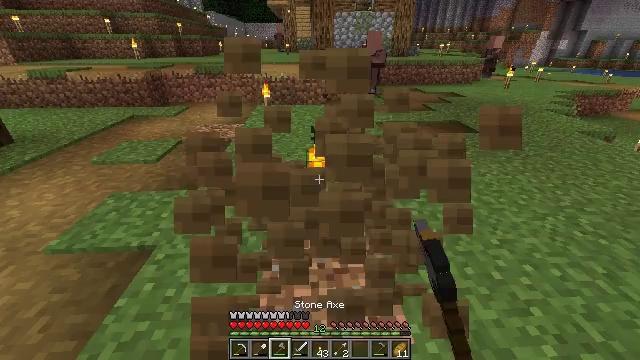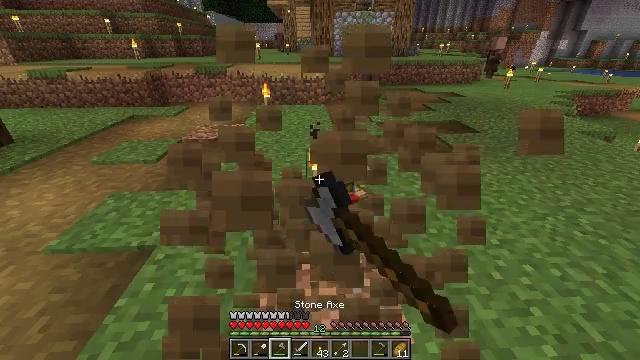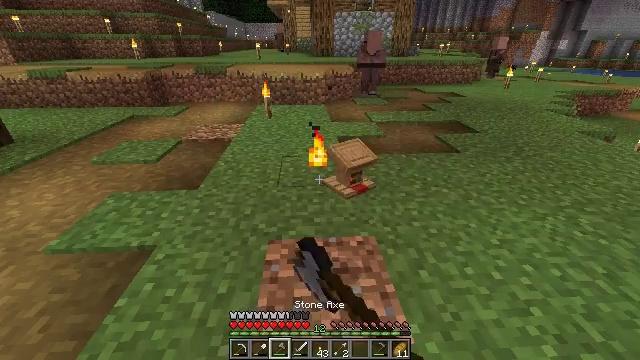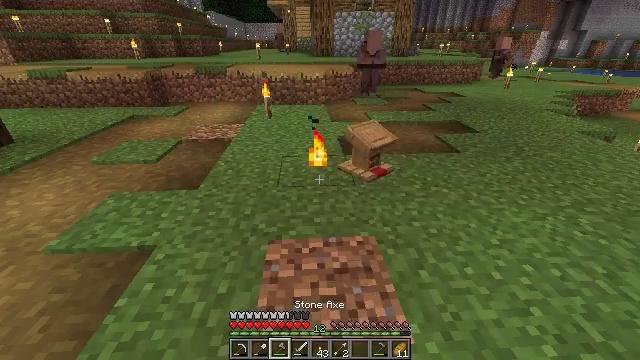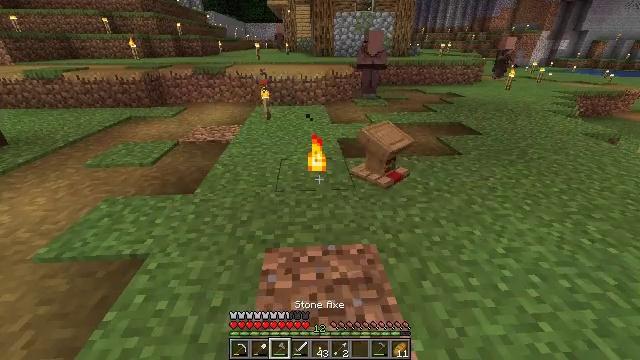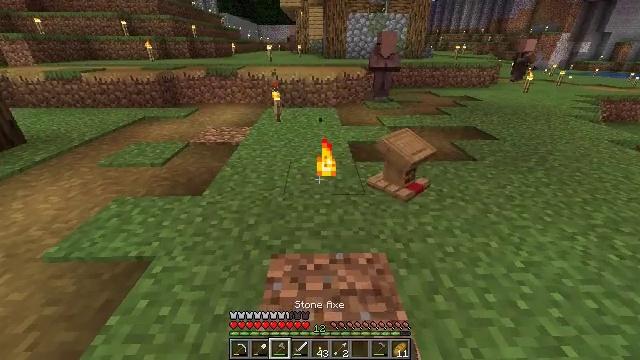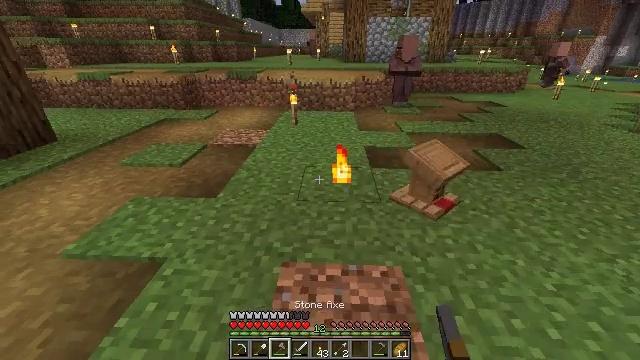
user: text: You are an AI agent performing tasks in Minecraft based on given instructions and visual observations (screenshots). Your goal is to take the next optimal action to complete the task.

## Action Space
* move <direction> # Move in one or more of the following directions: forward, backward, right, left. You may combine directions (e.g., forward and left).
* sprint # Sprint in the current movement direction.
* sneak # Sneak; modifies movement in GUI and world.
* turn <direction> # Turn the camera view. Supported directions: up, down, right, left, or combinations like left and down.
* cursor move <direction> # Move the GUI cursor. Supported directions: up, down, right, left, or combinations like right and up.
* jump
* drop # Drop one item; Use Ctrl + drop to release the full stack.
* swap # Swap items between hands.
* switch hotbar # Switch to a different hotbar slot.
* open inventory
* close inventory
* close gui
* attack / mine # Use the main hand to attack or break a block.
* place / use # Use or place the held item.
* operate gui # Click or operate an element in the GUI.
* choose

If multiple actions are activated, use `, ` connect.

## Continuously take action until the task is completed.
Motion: motion action
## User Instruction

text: Remove the torch from its spot.
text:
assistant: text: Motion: attack / mine
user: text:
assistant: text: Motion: attack / mine
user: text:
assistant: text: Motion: no_op
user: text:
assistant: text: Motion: move forward
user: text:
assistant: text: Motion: move forward, turn left
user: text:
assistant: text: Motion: move forward, turn left
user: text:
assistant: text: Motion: no_op